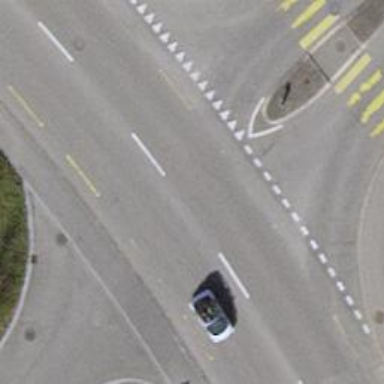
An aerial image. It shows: Road with "give way" sign.